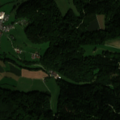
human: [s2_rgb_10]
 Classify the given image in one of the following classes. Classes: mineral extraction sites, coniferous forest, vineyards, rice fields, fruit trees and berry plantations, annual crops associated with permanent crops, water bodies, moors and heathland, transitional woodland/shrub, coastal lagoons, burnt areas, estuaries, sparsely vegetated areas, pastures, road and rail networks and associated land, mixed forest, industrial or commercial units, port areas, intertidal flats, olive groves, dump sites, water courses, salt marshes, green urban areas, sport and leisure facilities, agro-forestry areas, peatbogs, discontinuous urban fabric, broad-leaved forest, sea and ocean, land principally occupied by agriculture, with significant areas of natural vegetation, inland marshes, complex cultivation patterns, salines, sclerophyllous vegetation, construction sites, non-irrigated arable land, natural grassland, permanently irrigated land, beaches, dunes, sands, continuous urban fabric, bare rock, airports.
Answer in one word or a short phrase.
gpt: discontinuous urban fabric, non-irrigated arable land, pastures, complex cultivation patterns, coniferous forest, mixed forest